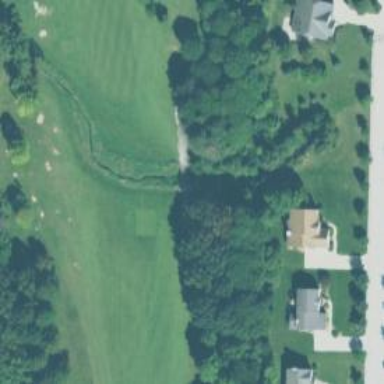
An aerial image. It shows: Path for golf carts.